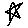
Label: star